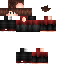
A male human skin with dark skin, wearing brown long hair dressed in a black hoodie and black pants, featuring a closed mouth.